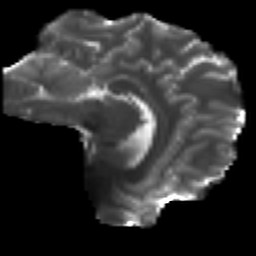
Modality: T2w
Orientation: sagittal
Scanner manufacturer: ge
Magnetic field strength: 3 T
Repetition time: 7.98 s
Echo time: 0.0701 s